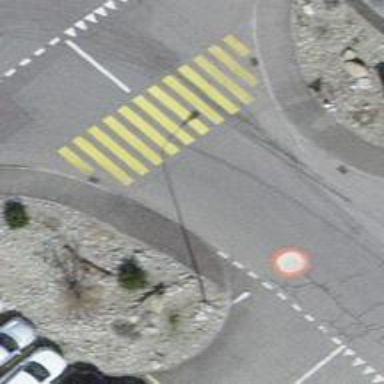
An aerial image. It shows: Zebra crossing on the road.